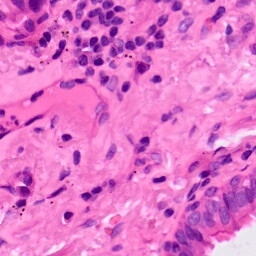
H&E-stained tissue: Lung